Field crop: maize
Growth stage: 1
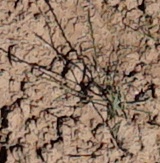
Species: lolium